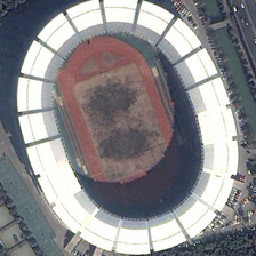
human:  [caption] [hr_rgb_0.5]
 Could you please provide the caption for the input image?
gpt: Convenient next door stadium.

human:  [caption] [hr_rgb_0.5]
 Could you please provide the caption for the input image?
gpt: The traffic is convenient next to the stadium.

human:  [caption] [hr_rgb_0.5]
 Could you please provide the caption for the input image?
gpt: The traffic is convenient next to the stadium.

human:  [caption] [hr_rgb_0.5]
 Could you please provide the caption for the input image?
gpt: The stadium is oval in shape.

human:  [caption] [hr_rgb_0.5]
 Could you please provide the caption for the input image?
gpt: The stadium is oval in shape.